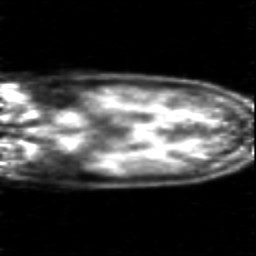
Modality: PET
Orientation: coronal
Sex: female
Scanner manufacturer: siemens